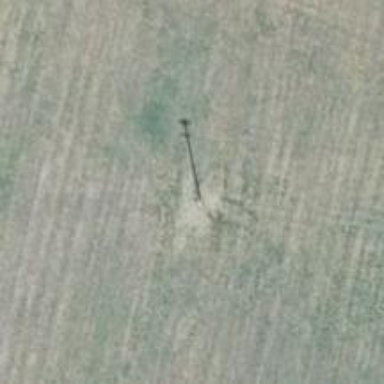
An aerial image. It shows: Power pole.